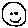
Label: smiley face